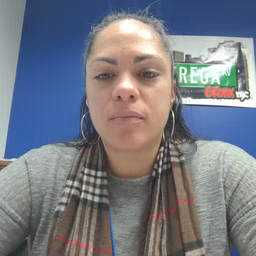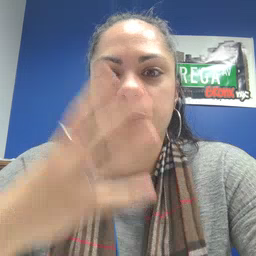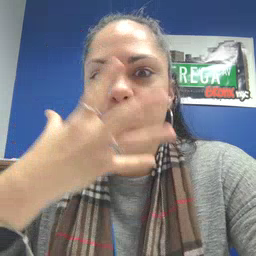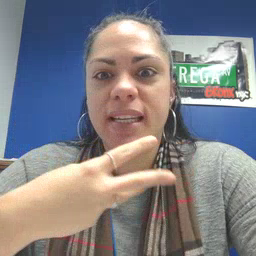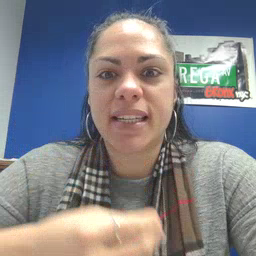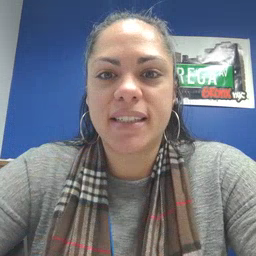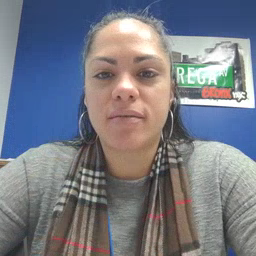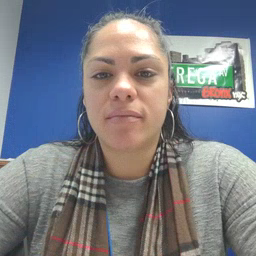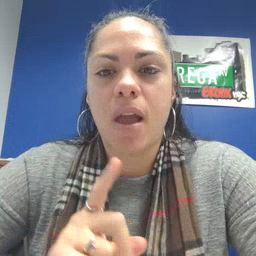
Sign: pretty